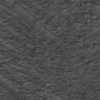
Label: not_dusty